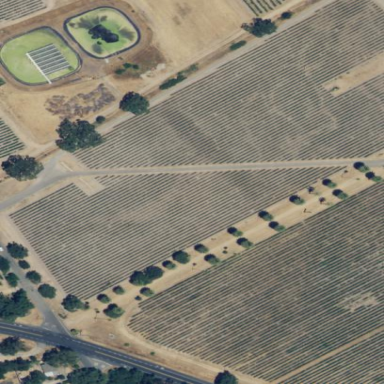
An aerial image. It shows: Vineyard where grapes are grown.